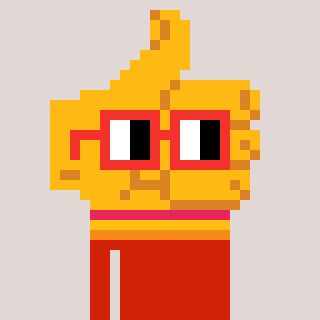
a pixel art character with square red glasses, a thumbsup-shaped head and a red-colored body on a warm background